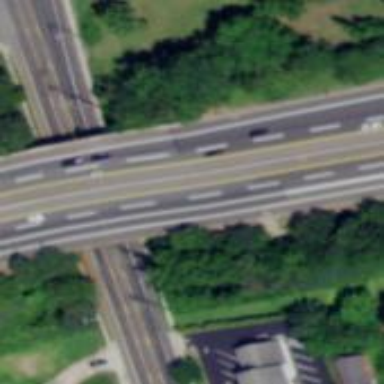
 known as Urban Freeway/Expressway (HFCS)."